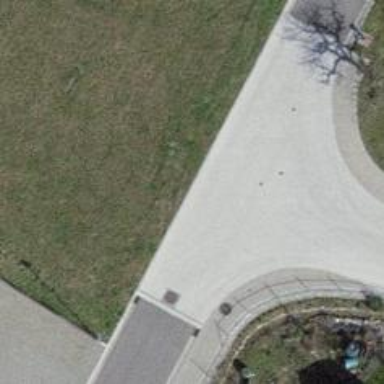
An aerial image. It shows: Traffic calming table.